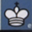
Piece: wK